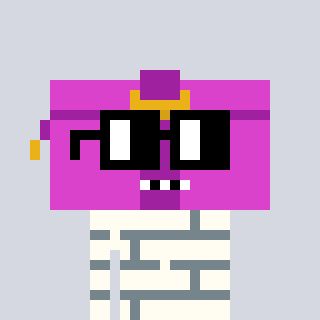
a pixel art character with square black glasses, a clutch-shaped head and a grayscale-colored body on a cool background